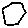
Label: hexagon